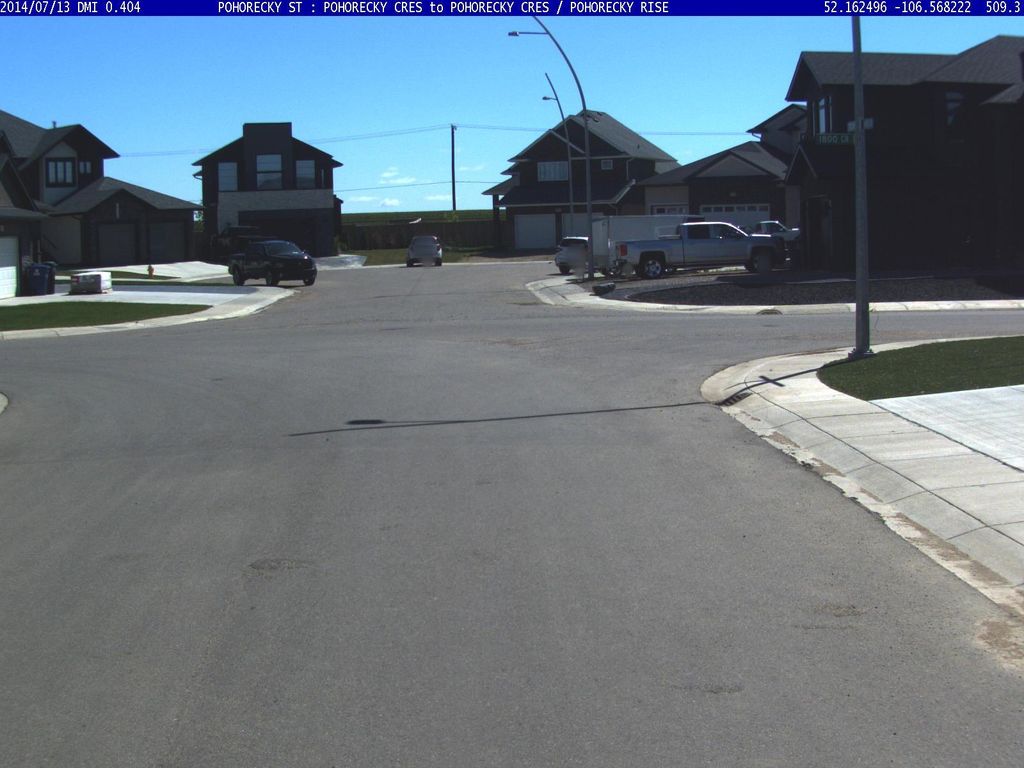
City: saskatoon